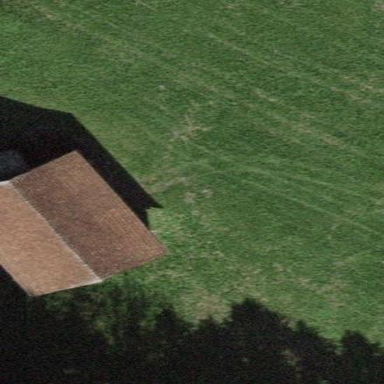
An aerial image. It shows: Shed building.